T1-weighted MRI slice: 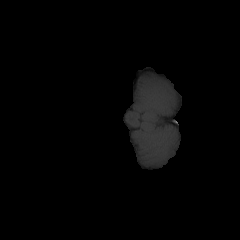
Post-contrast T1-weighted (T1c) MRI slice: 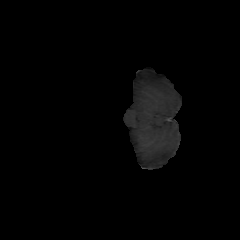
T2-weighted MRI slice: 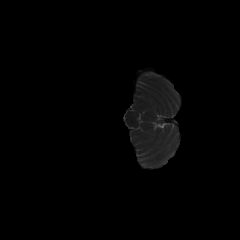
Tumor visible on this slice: no